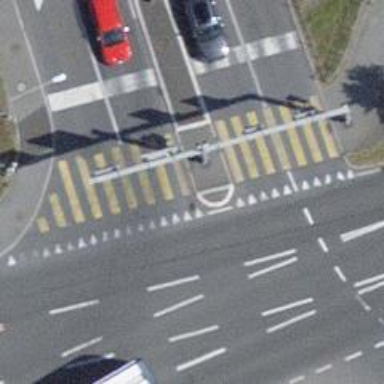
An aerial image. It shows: Footway located on traffic island.